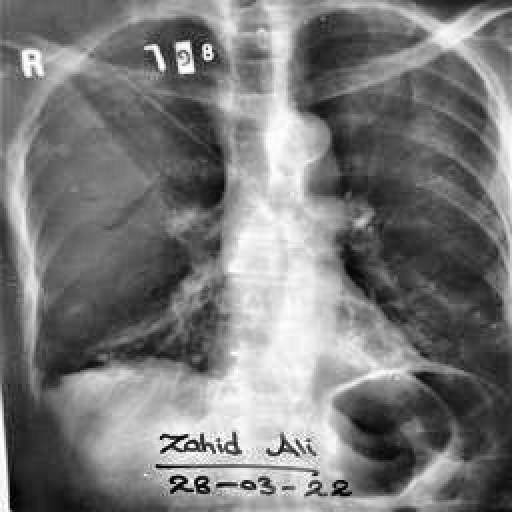
Finding: TUBERCULOSIS